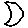
Label: moon